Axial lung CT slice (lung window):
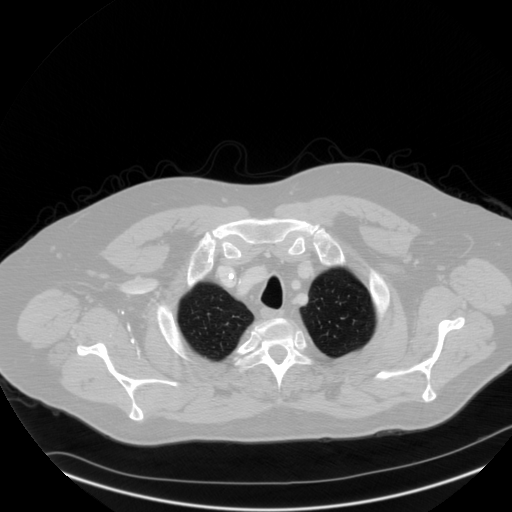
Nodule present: no